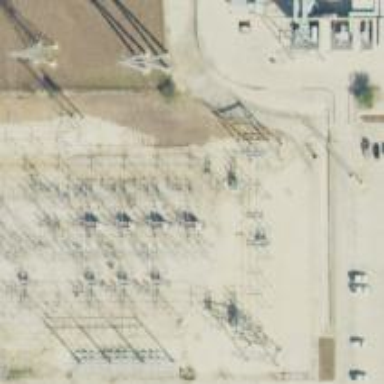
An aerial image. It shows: Switch used for power control.